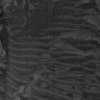
Atmospheric dust classification: not_dusty